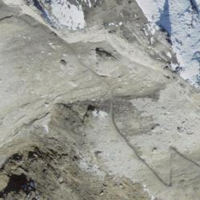
EUNIS habitat code: 48
Species observed at this site:
Saxifraga aizoides